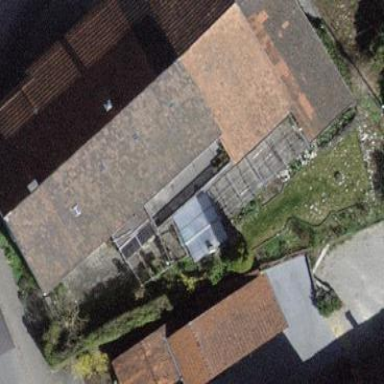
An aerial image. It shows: Building with tile roof.